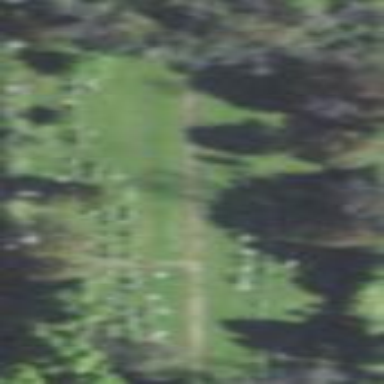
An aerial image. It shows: Cemetery.